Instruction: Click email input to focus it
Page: traveler
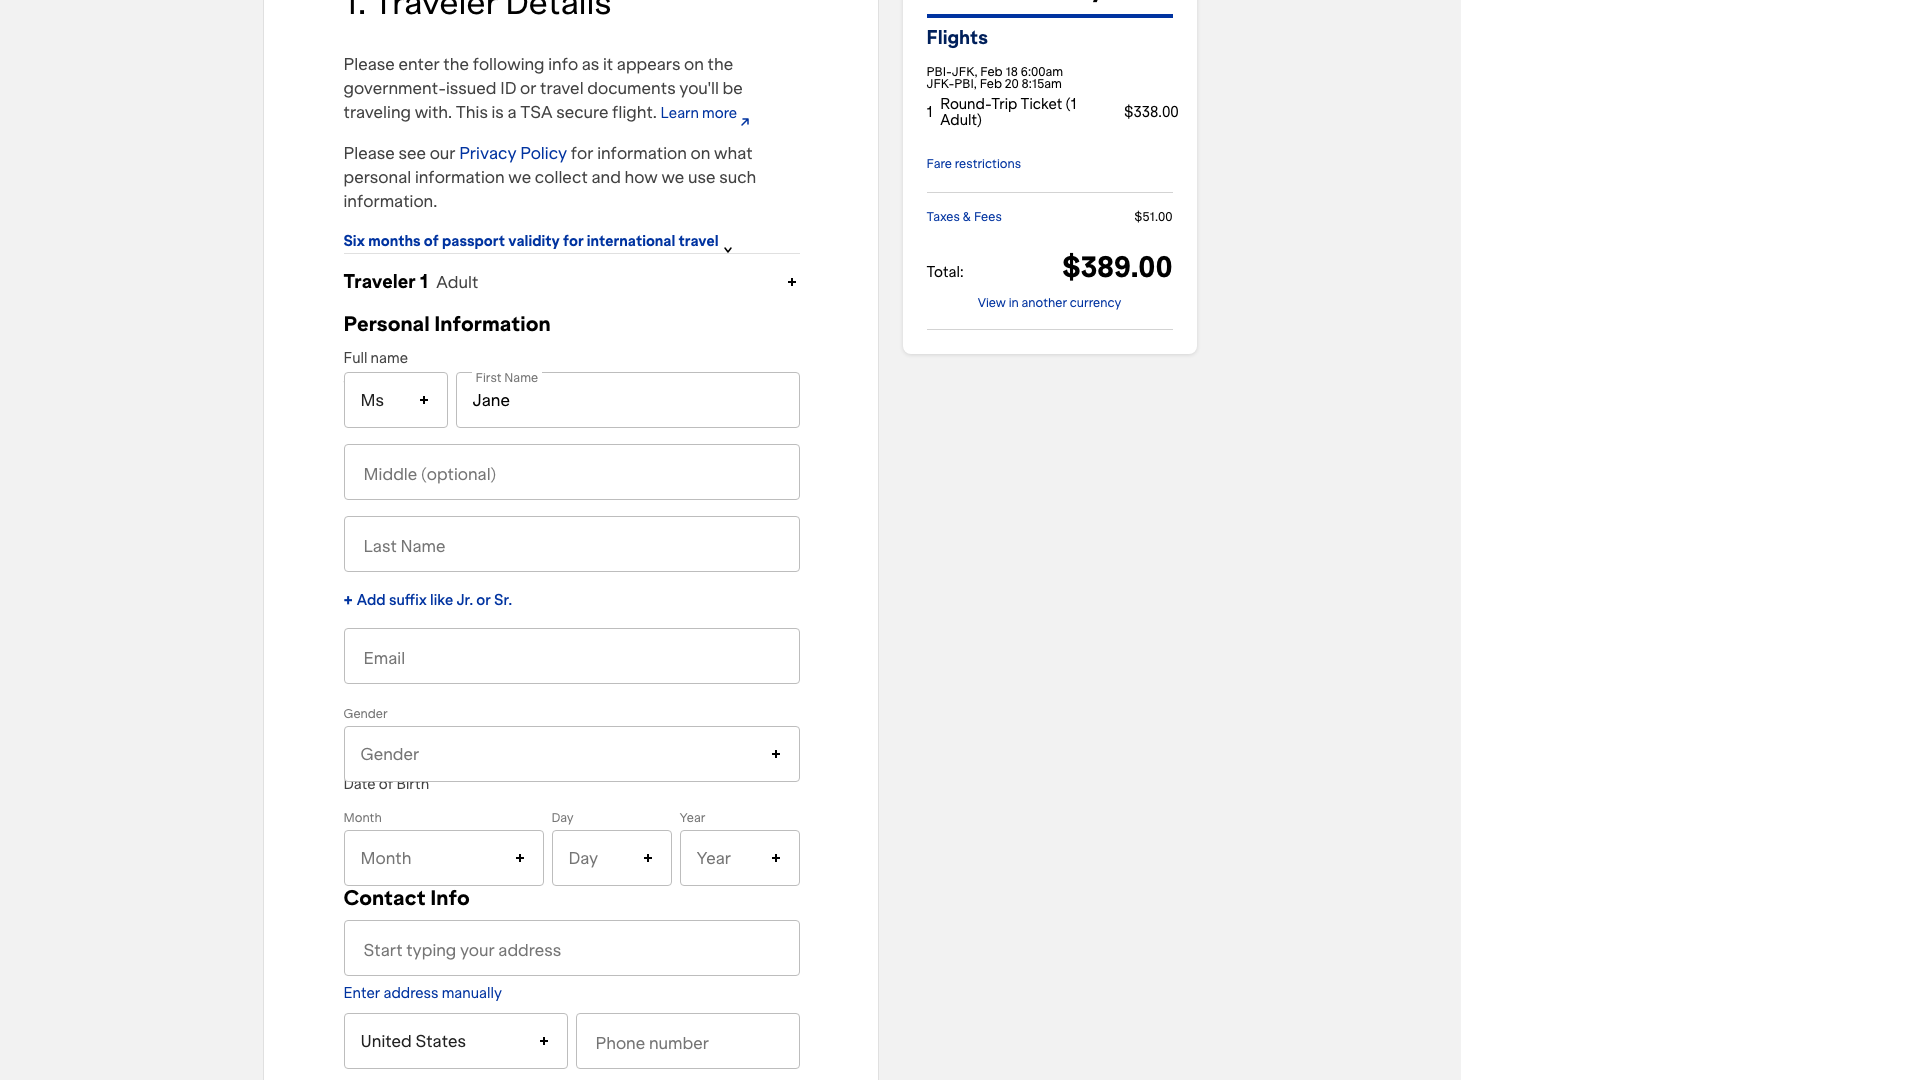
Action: click